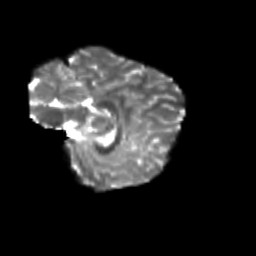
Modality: T2w
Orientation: sagittal
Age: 8
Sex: female
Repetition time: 9.512 s
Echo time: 0.089 s